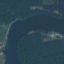
Label: River